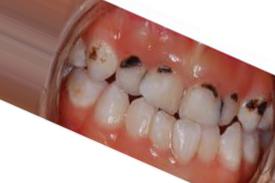
Condition: Caries